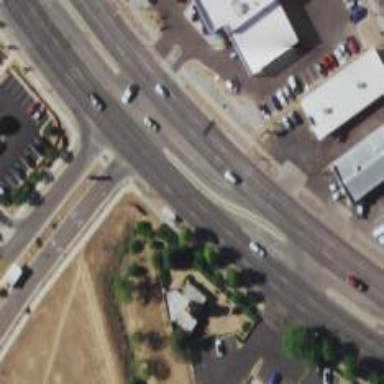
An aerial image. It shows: Road marking featuring gore chevron.